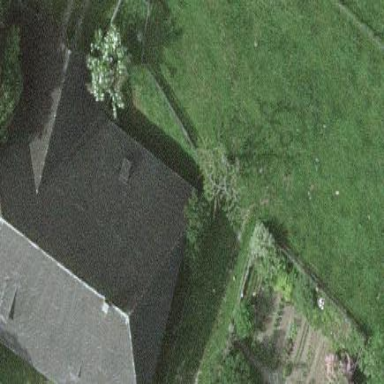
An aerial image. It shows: Farm building.